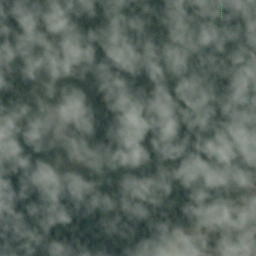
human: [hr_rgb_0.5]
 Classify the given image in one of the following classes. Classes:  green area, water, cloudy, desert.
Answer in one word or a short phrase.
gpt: cloudy